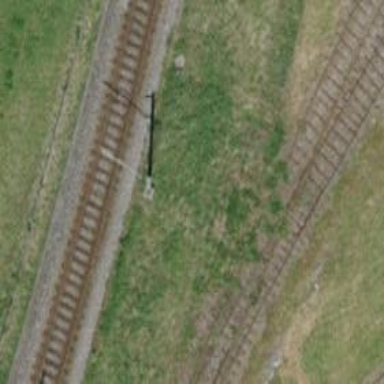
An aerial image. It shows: Railway spur service.